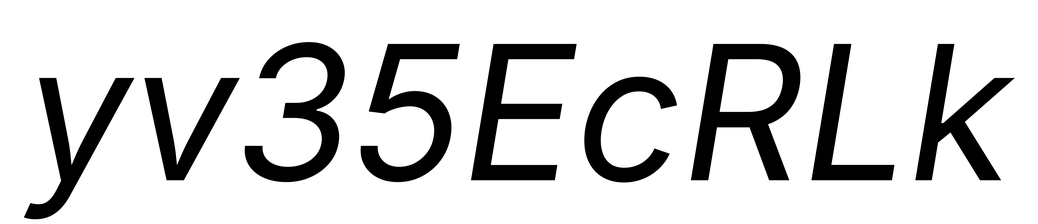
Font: Inter-Italic_Italic